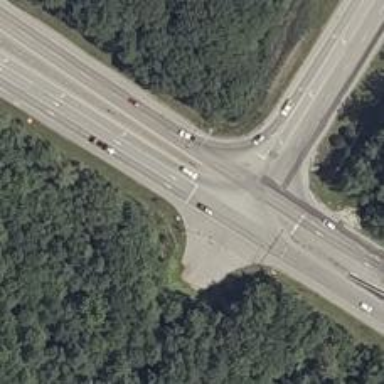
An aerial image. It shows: Asphalt road designated as trunk highway.